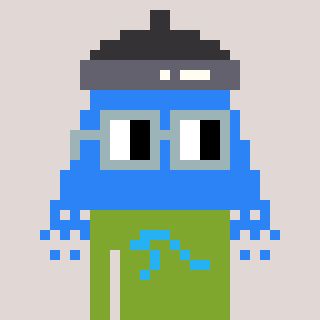
a pixel art character with square dark gray glasses, a shower-shaped head and a slimegreen-colored body on a warm background